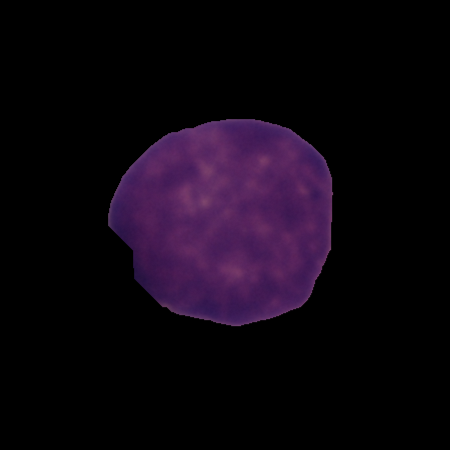
Label: cancer